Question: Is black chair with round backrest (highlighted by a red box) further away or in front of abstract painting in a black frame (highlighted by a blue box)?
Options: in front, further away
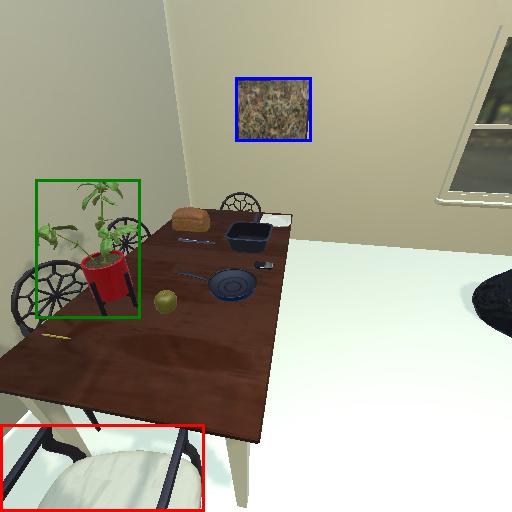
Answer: in front